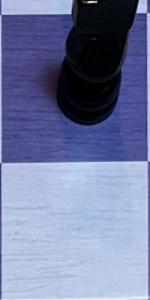
Label: Empty